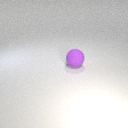
large purple rubber sphere